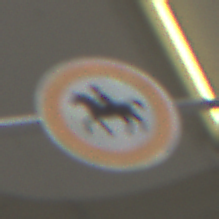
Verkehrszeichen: VerbotReiter
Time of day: Midday
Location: Roofed (Urban)
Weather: Overcast
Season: NotSpecified
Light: Artificial